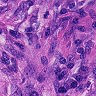
Metastatic tissue present: yes